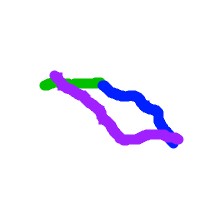
Shape: parallelogram